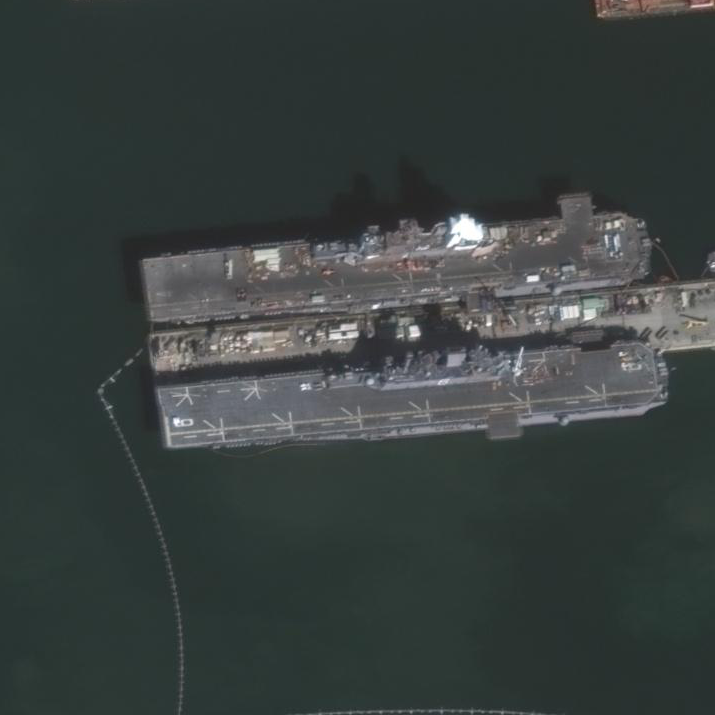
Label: assault